Question: I made a .md file in my GitHub repo. The site automatic added a header with the link to the repo index page. I can't find any way to remove it.The repo name is called school The webpage is on /school/ss/1
Link to the code: <URL>
What it shows

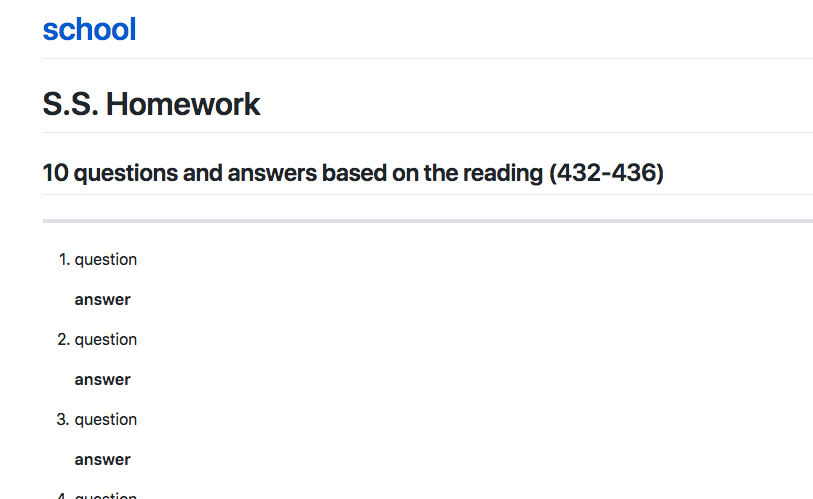
Answer: 1. Follow the "Layouts" instructions as shown on the Primer theme github site to edit website style: https://github.com/pages-themes/primer#layouts
2. Then, in your _layouts/default.html, remove lines 13-15 which add the title to your page
In their issues, I propose a simpler way to do this: <URL>